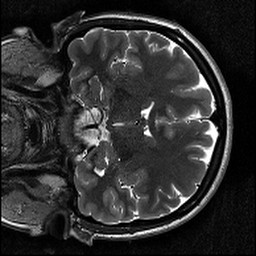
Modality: T2w
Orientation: coronal
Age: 29
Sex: female
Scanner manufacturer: siemens
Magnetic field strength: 3 T
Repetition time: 11.39 s
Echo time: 0.09 s